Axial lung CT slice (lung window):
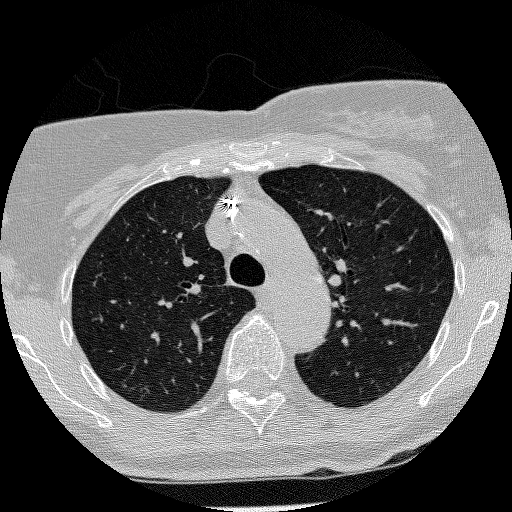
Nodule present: no